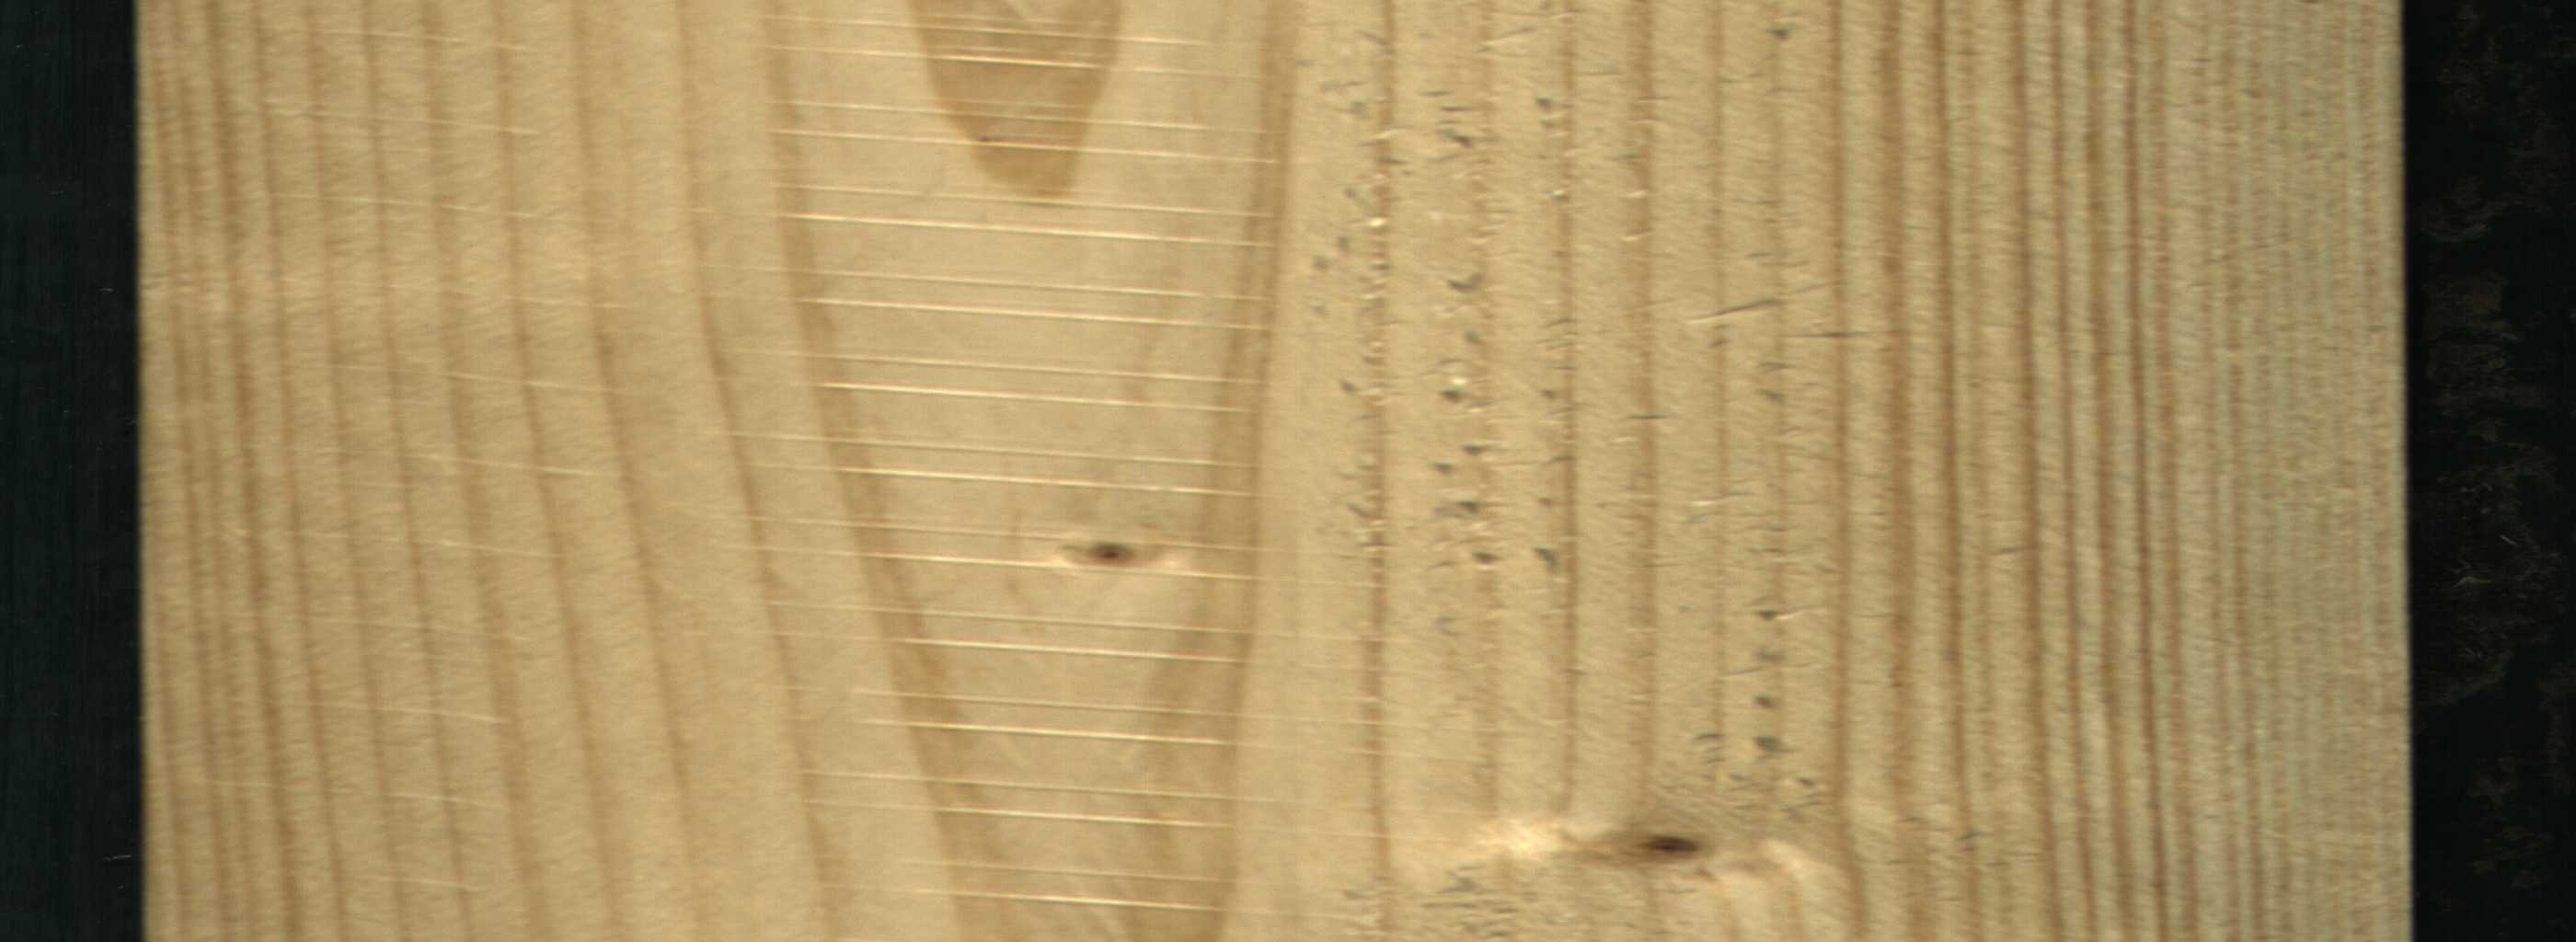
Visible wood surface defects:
Live_Knot
Live_Knot